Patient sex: F
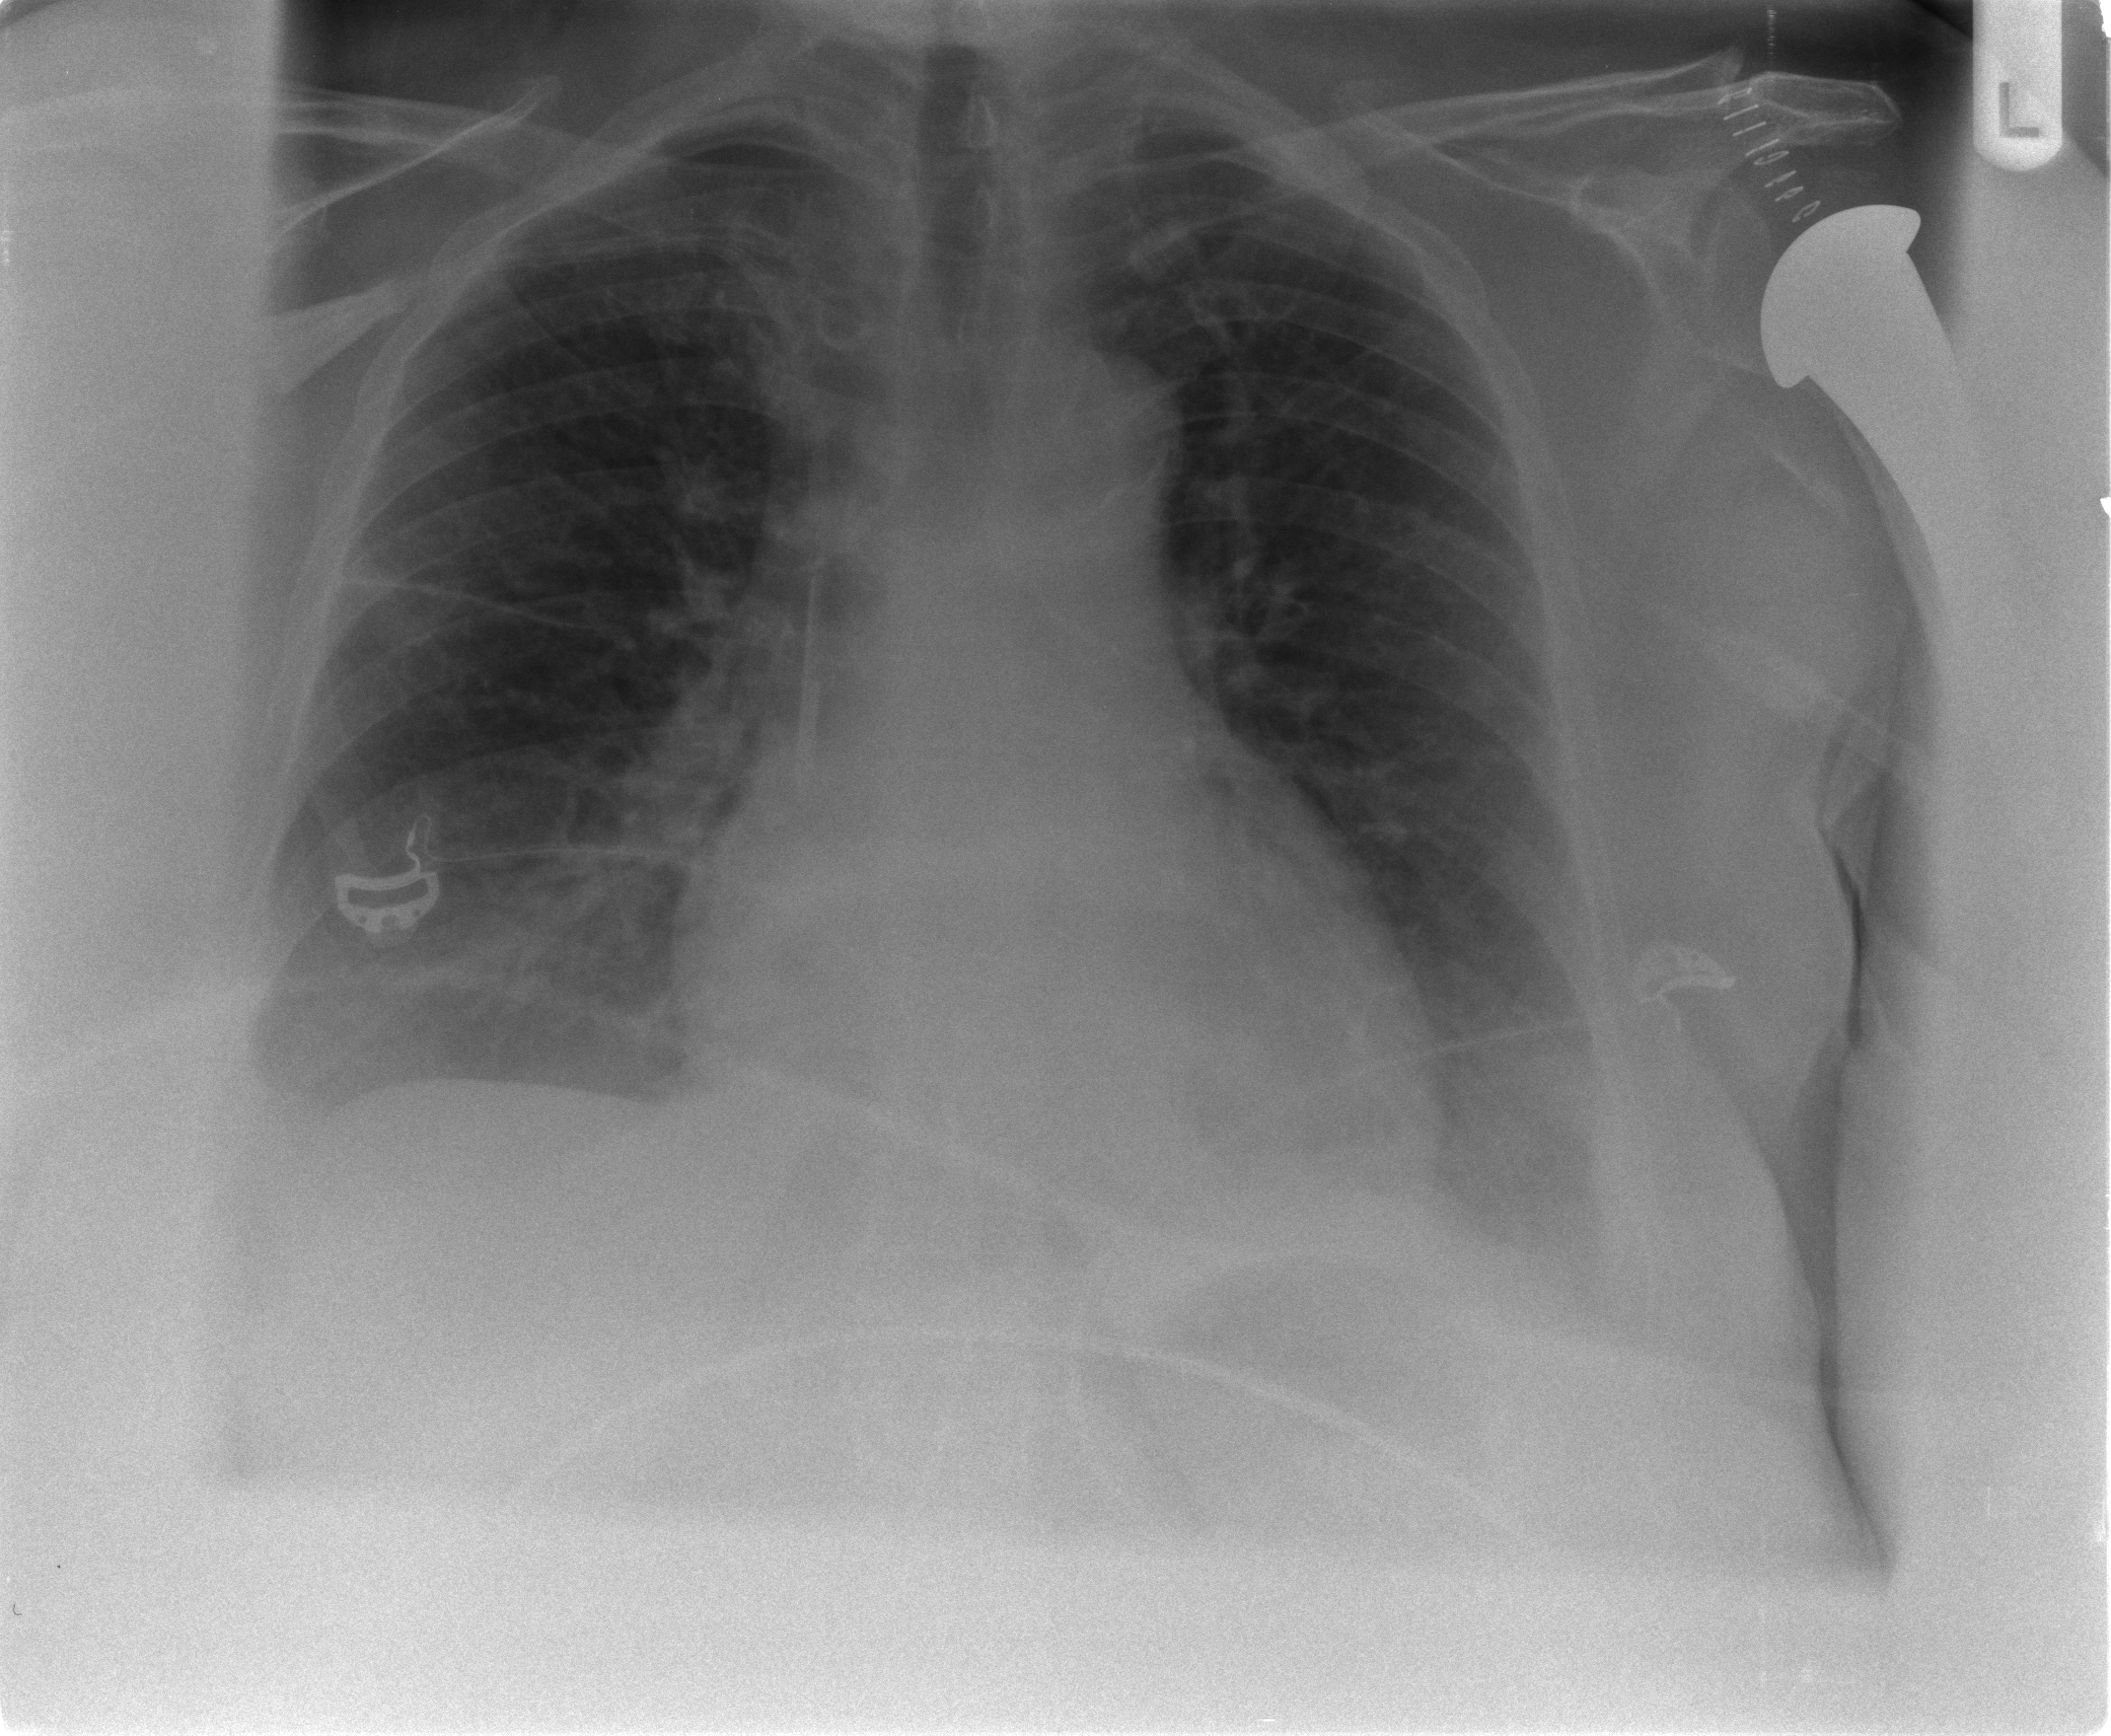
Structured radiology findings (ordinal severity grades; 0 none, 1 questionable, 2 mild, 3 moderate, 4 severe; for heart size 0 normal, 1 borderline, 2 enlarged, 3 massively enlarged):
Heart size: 2
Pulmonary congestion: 2
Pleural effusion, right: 2
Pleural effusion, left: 2
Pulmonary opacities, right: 1
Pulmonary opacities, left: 1
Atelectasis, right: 2
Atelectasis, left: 2